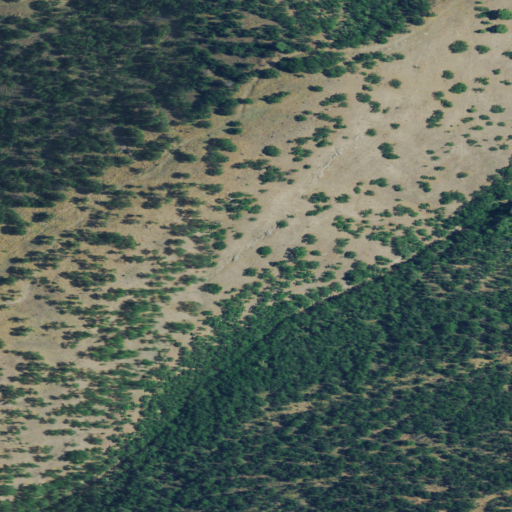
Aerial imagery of slope(s) in Oregon named Obrist Grade containing shrub, evergreen forest, grassland, and barren land